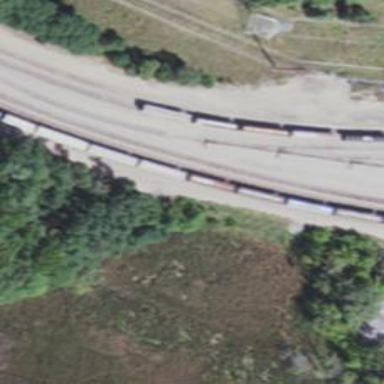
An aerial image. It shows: Railway yard used for servicing trains.